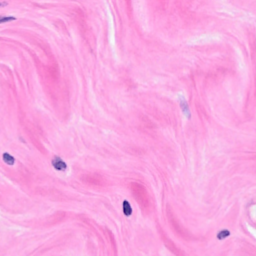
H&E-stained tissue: Breast